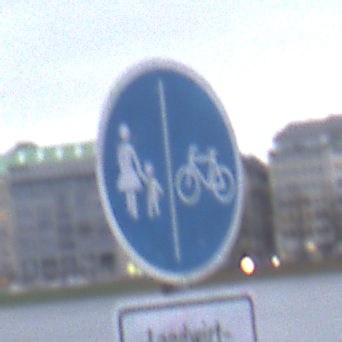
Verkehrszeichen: GetrennterRadUndGehwegRadwegRechts
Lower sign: BesondereFahrzeugeUndTransportgueter6
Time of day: MorningAfternoon
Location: Outdoor (Urban)
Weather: Overcast
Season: NotSpecified
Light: Natural